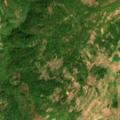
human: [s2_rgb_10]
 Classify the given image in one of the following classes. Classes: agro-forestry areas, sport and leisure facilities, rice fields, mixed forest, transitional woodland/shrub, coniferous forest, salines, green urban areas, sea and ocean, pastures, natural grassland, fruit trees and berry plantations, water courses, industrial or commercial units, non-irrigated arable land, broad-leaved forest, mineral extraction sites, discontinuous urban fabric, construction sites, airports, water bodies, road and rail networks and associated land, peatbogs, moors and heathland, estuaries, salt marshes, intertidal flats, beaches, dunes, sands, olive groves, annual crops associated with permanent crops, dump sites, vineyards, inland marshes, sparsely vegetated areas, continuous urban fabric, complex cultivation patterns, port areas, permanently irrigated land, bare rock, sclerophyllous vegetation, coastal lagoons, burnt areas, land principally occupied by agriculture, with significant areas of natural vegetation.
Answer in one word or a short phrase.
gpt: pastures, broad-leaved forest, transitional woodland/shrub